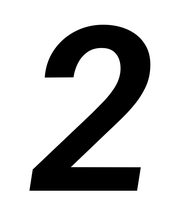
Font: Roboto-Italic_SemiBold_Italic